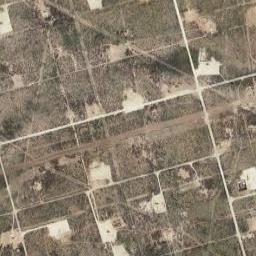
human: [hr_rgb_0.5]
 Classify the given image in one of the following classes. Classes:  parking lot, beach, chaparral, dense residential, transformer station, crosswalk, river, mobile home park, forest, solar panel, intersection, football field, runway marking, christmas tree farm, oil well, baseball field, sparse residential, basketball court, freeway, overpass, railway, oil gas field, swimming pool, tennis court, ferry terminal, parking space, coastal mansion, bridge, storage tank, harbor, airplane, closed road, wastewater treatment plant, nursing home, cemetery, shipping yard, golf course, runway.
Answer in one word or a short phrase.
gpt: oil gas field